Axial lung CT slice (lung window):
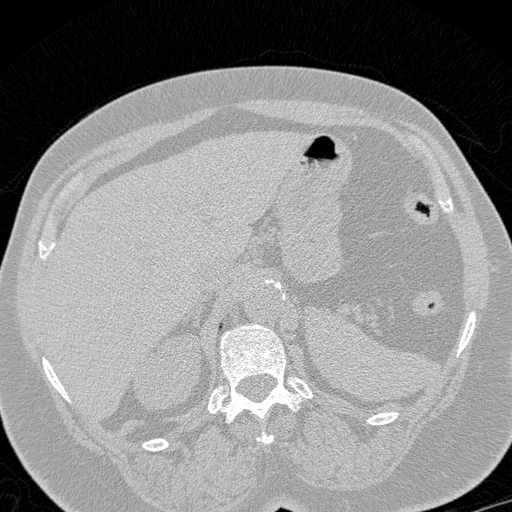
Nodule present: no